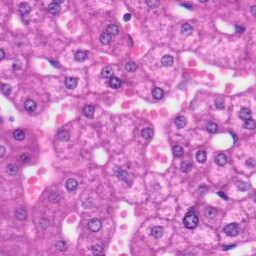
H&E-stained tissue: Liver